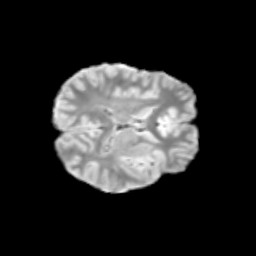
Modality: T2w
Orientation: axial
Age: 12
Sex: male
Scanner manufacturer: siemens
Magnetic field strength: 3 T
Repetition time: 3.8 s
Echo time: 0.07 s